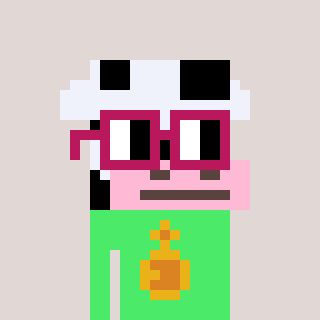
a pixel art character with square dark red glasses, a cow-shaped head and a teal-colored body on a warm background